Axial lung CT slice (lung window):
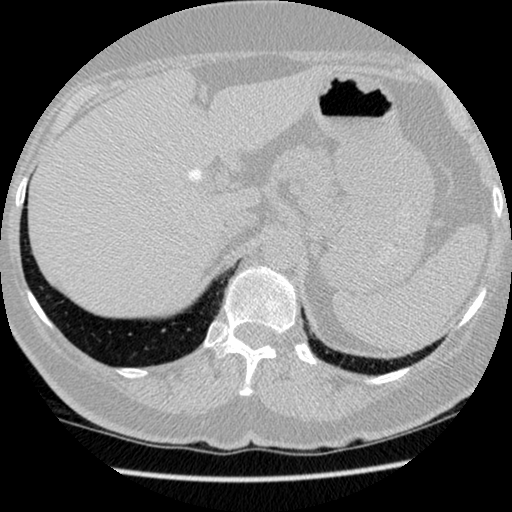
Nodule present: no